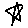
Label: star